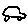
Label: car